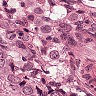
Metastatic tissue present: yes